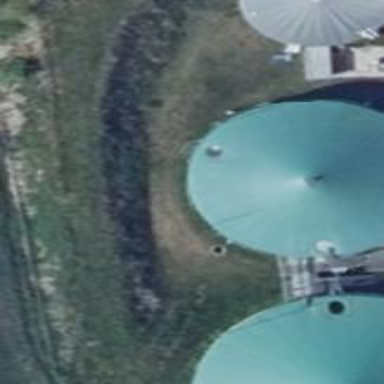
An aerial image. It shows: Storage tank with man-made structure.